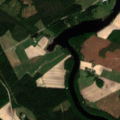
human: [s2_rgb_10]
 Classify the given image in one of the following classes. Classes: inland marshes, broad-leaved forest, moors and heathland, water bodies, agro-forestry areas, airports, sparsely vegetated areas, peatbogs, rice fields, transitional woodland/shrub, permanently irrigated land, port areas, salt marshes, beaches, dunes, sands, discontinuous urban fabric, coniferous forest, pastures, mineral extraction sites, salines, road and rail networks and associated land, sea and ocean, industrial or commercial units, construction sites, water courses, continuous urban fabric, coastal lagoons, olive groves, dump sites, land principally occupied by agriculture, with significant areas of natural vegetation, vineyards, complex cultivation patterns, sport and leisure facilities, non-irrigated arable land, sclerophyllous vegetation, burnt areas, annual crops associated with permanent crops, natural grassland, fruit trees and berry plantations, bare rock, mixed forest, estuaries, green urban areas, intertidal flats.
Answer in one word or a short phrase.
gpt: non-irrigated arable land, coniferous forest, mixed forest, water bodies